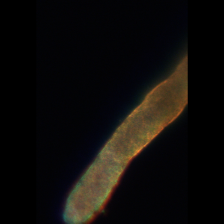
Taxon: Guinardia
Group: Diatoms